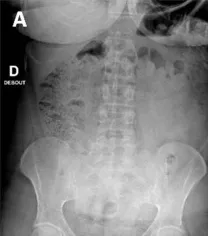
Lumbar x-rays: anteroposterior.
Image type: radiology (x_ray)